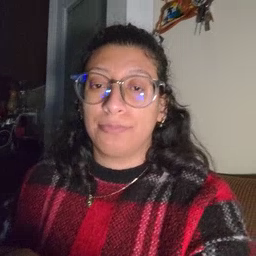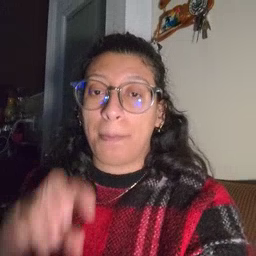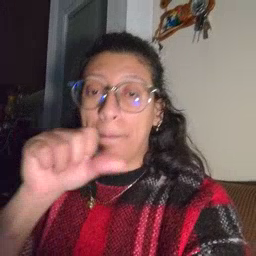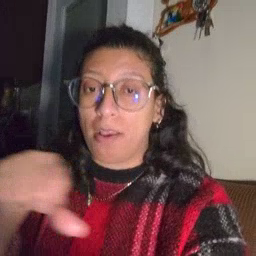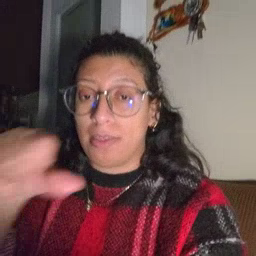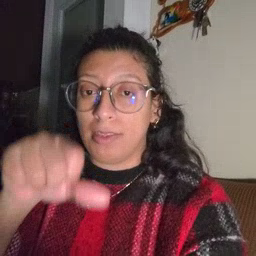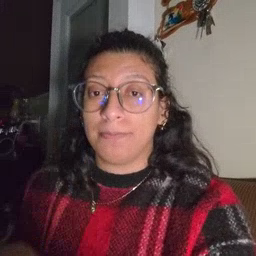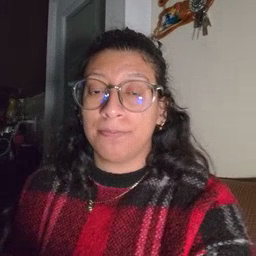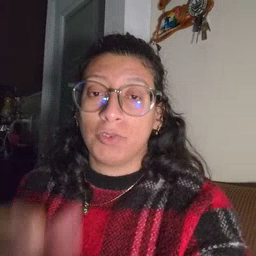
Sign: puzzle